Aerial crown-view tile of a tropical tree (Barro Colorado Island, Panama), acquired 20250818:
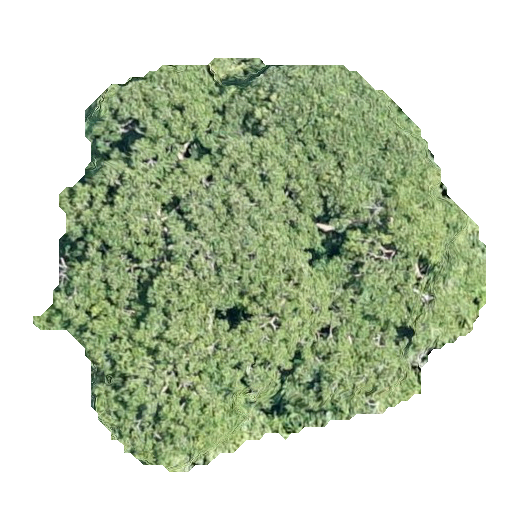
Species: Astronium graveolens
GBIF accepted scientific name: Astronium graveolens
Crown area: 190.353 m²